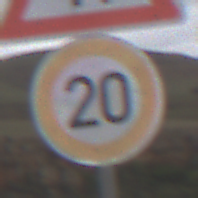
Verkehrszeichen: Geschwindigkeit20
Zusatzzeichen oben: EinseitigVerengteFahrbahnRechts
Umgebung: Outdoor, Nature
Tageszeit: Midday
Wetter: Overcast
Licht: Natural
Jahreszeit: NotSpecified
Kontrast: LowContrast